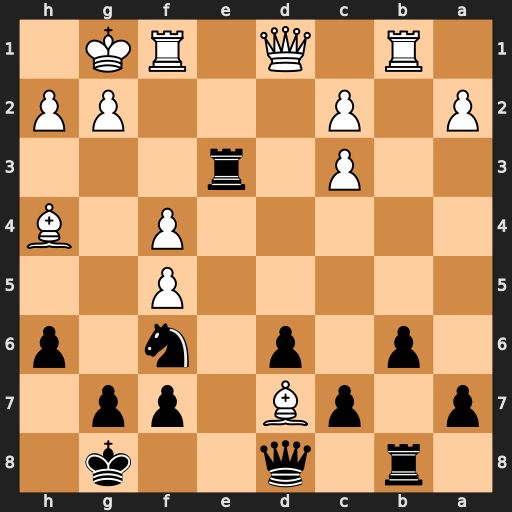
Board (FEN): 1r1q2k1/p1pB1pp1/1p1p1n1p/5P2/5P1B/2P1r3/P1P3PP/1R1Q1RK1
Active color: b
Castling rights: -
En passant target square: -
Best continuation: Qxd7 Bxf6 gxf6